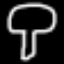
Label: mushroom